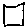
Label: square